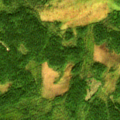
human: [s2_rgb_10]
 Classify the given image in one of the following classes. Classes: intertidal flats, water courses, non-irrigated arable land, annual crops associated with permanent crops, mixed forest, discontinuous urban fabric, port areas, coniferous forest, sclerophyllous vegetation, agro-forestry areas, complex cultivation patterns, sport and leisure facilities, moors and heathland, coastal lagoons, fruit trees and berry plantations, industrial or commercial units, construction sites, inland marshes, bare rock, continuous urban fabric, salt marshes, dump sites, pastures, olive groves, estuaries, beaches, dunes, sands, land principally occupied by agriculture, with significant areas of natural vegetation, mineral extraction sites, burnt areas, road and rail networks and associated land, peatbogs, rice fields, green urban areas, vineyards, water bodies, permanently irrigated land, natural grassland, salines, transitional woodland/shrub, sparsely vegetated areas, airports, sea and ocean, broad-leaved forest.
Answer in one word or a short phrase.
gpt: coniferous forest, transitional woodland/shrub, peatbogs